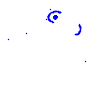
Particle: pion